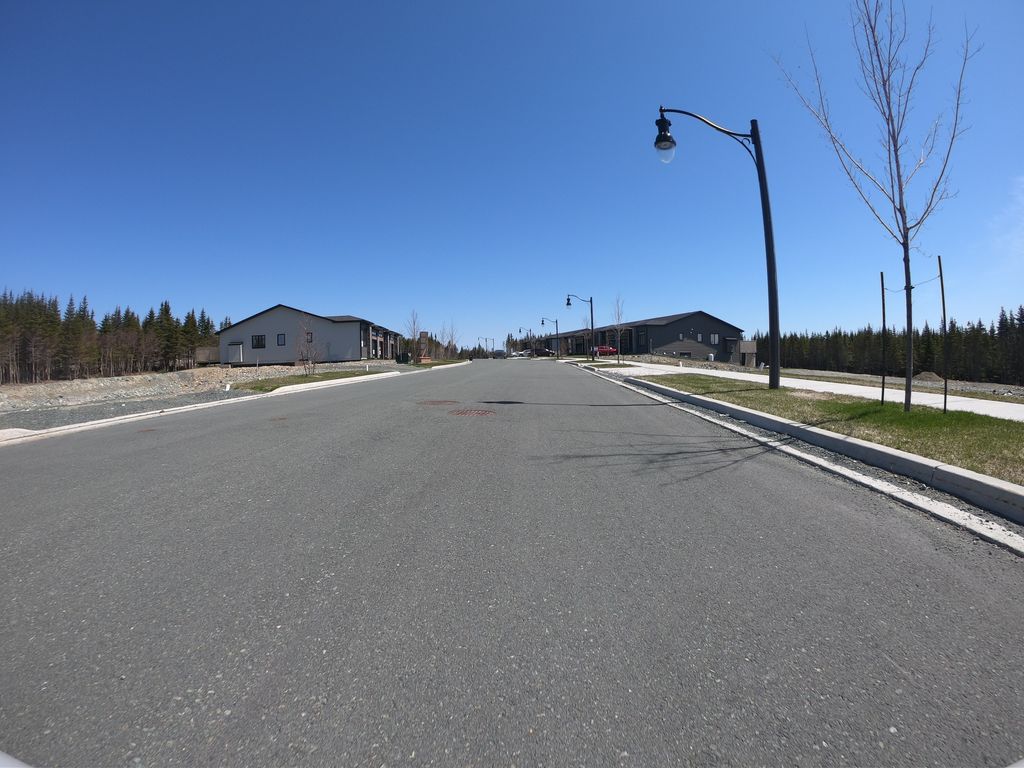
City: st_johns